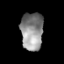
Tissue: prostate
Cell type: Epithelial cells
Senescence score: 0.2043
Nuclear area (px): 829
Mean DAPI intensity: 141.504